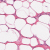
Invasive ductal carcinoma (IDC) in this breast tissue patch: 0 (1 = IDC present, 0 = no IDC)